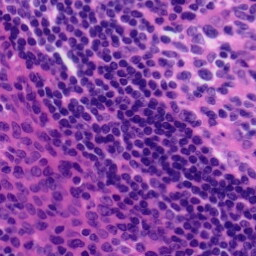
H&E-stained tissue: Tonsil